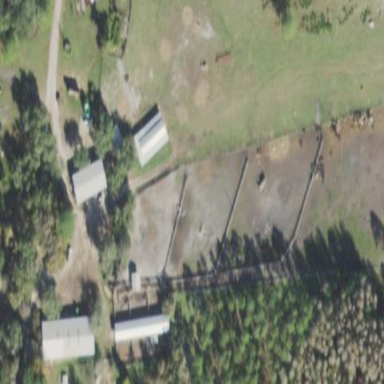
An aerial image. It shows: Feedlot within farmyard.